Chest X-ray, PA view. Patient: 56 years old, sex M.
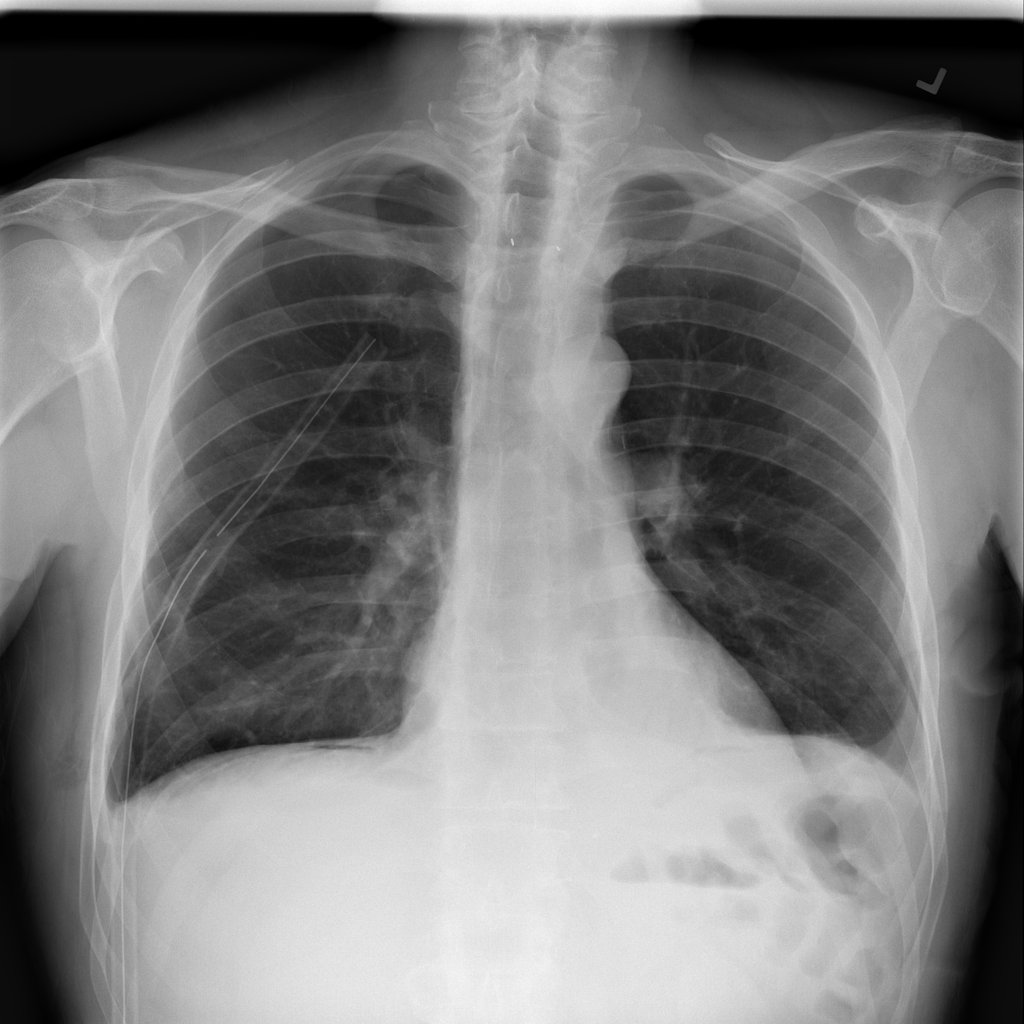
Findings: Effusion, Infiltration, Pneumothorax